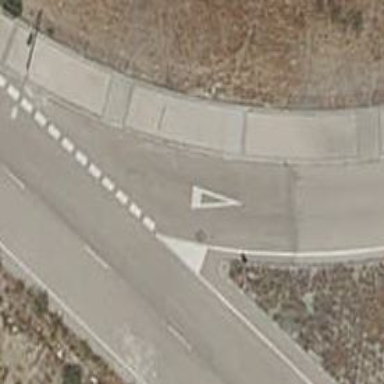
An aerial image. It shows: Road with "give way" sign.